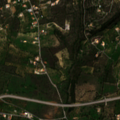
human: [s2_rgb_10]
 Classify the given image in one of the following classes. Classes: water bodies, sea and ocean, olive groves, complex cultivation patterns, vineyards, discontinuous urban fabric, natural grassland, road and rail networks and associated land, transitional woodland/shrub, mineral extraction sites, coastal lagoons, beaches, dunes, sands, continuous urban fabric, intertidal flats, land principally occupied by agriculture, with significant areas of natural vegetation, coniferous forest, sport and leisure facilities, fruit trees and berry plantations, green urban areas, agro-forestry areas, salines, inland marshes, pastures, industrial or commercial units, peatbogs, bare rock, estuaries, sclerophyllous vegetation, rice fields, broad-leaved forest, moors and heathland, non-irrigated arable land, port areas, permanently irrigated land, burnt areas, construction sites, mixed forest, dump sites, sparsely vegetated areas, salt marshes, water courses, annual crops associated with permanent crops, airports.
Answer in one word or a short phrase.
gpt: annual crops associated with permanent crops, land principally occupied by agriculture, with significant areas of natural vegetation